Question: I have a Telerik RadGrid on my aspx web page. I notice that when I run my web application I get an extra space at the end as the below picture illustrates. I'm not sure why this shows up, I checked the markup and there is no extra column, hidden or otherwise, after the last column with the Drop link. I also looked at the RadGrid properties and there's nothing there that seems to indicate that there's anything additional that is being rendered. That extra space does not show up in the visual designer, so I'm not sure what is causing it. Any help is appreciated.

Markup for the RadGrid is shown below:
'''
<telerik:RadGrid ID="RadGrid1" runat="server" DataSourceID="SqlDataSource1" OnItemCreated="RadGrid1_ItemCreated"
OnDeleteCommand="RadGrid1_DeleteCommand" GridLines="None" AllowSorting="True"
Skin="Web20" PageSize="20" FooterStyle-Wrap="false" >
<MasterTableView EditFormSettings-PopUpSettings-Modal="True" EditMode="PopUp" DataSourceID="SqlDataSource1"
AutoGenerateColumns="False" DataKeyNames="ID" ShowFooter="True" AllowPaging="True">
<Columns>
<telerik:GridBoundColumn DataField="Date Submitted" DataType="System.DateTime" HeaderText="Date Submitted"
ReadOnly="True" SortExpression="Date Submitted" UniqueName="Date Submitted">
</telerik:GridBoundColumn>
<telerik:GridBoundColumn DataField="ReqCategory" HeaderText="ReqCategory" SortExpression="ReqCategory"
UniqueName="ReqCategory" Visible="False">
</telerik:GridBoundColumn>
<telerik:GridBoundColumn DataField="Title" HeaderText="Title" SortExpression="Title"
UniqueName="Title">
</telerik:GridBoundColumn>
<%-- <telerik:GridBoundColumn DataField="Description" HeaderText="Description"
SortExpression="Description" UniqueName="Description">
</telerik:GridBoundColumn>--%>
<telerik:GridBoundColumn DataField="Owner" HeaderText="Owner" SortExpression="Owner"
UniqueName="Owner">
</telerik:GridBoundColumn>
<telerik:GridBoundColumn DataField="Requestor" HeaderText="Requestor" SortExpression="Requestor"
UniqueName="Requestor">
</telerik:GridBoundColumn>
<telerik:GridBoundColumn DataField="Status" HeaderText="Status" SortExpression="Status"
UniqueName="Status">
</telerik:GridBoundColumn>
<telerik:GridBoundColumn DataField="Requested Completion" HeaderText="Requested Completion"
SortExpression="Requested Completion" UniqueName="Requested Completion">
</telerik:GridBoundColumn>
<telerik:GridBoundColumn DataField="Estimated Completion" HeaderText="Estimated Completion"
SortExpression="Estimated Completion" UniqueName="Estimated Completion">
</telerik:GridBoundColumn>
<telerik:GridBoundColumn DataField="Ticket Submitted By" HeaderText="Ticket Submitted By"
SortExpression="Ticket Submitted By" UniqueName="Ticket Submitted By">
</telerik:GridBoundColumn>
<telerik:GridTemplateColumn HeaderText="View Ticket" UniqueName="TemplateViewColumn">
<ItemTemplate>
<asp:HyperLink ID="ViewLink" runat="server" Text="View"></asp:HyperLink>
</ItemTemplate>
</telerik:GridTemplateColumn>
<telerik:GridTemplateColumn HeaderText="Edit Ticket" UniqueName="TemplateEditColumn">
<ItemTemplate>
<asp:HyperLink ID="EditLink" runat="server" Text="Edit"></asp:HyperLink>
</ItemTemplate>
</telerik:GridTemplateColumn>
<telerik:GridButtonColumn HeaderText="Drop Ticket" Text="Drop" CommandName="Delete"
UniqueName="Drop" ConfirmText="Are you sure you want to drop this ticket?" ConfirmTitle="Drop Ticket" ConfirmDialogType="RadWindow">
</telerik:GridButtonColumn>
</Columns>
<EditFormSettings>
<PopUpSettings Modal="True"></PopUpSettings>
</EditFormSettings>
</MasterTableView>
</telerik:RadGrid>
'''
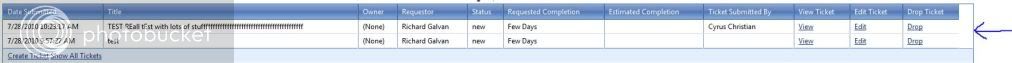
Answer: Got it, turns out I was setting the ColumnSpan to an arbitrary number, 2 in this case, in the code-behind where the RadGrid is generated and it was causing that additional space to appear at the end. I was doing this to test another issue that has since been resolved. The snippet of code that was causing this is as follows and is commented out in my code now.
'''
footerItem.Cells(2).ColumnSpan = 2
'''